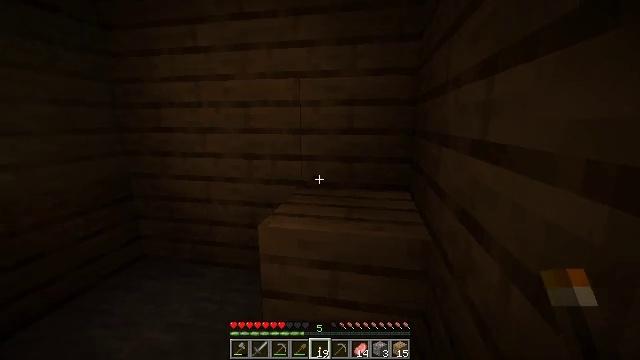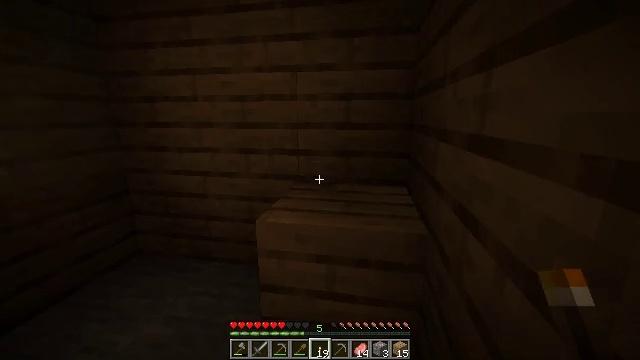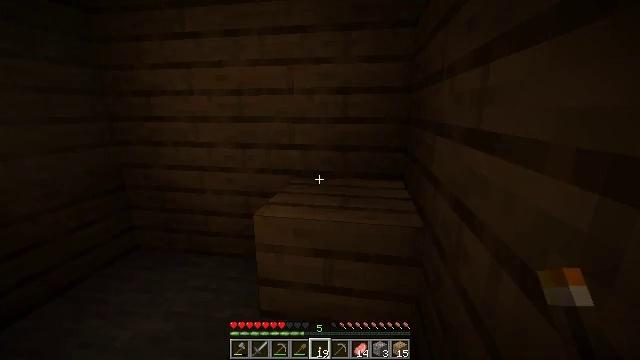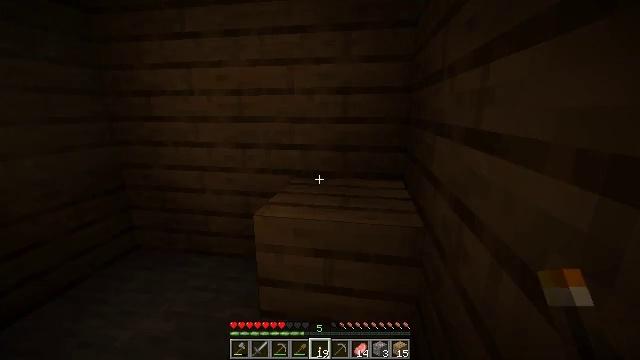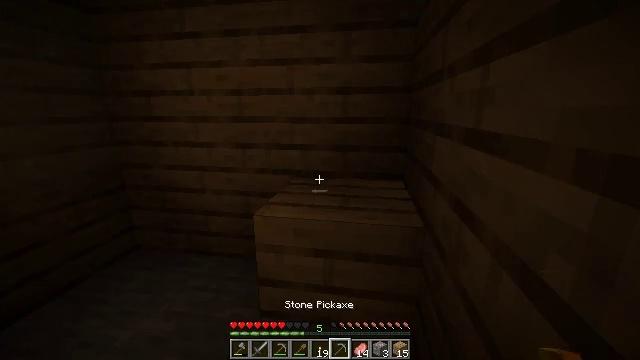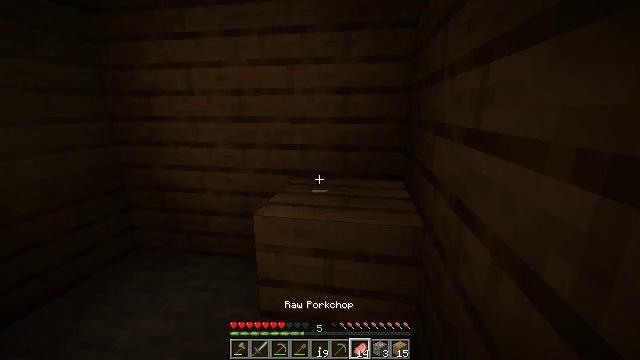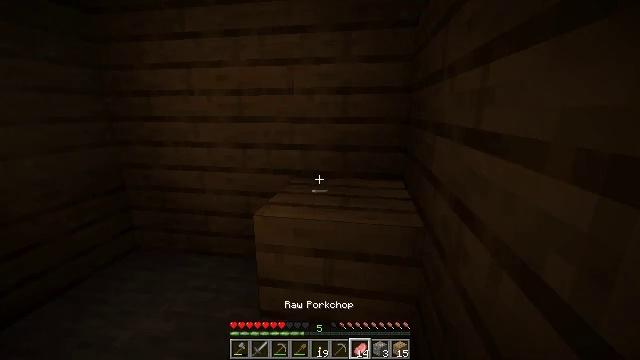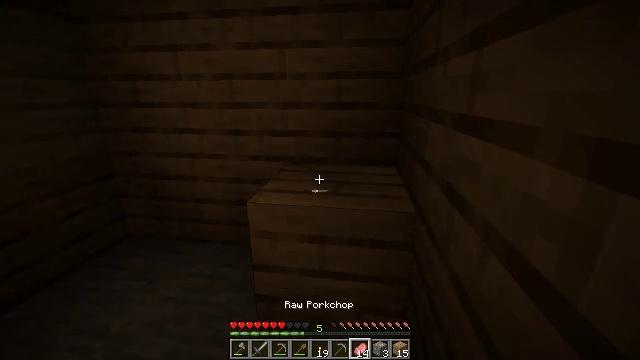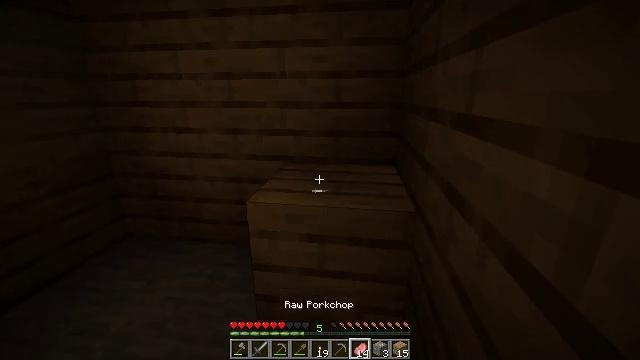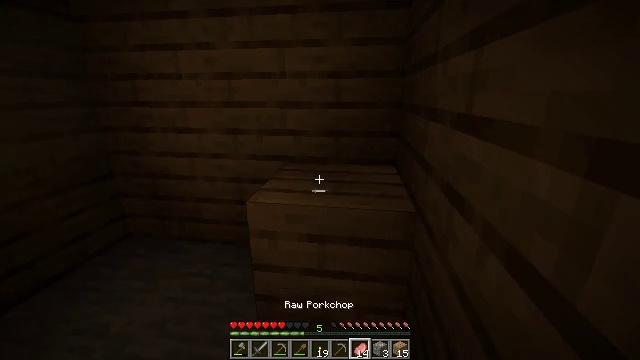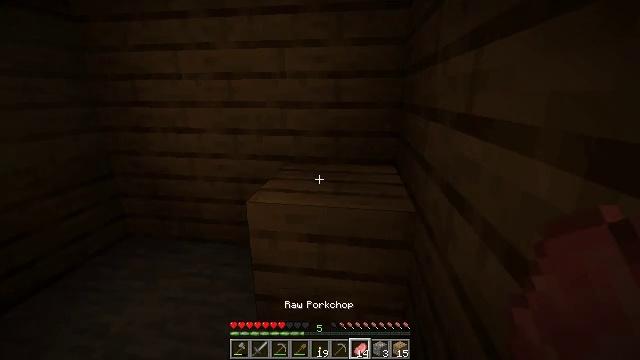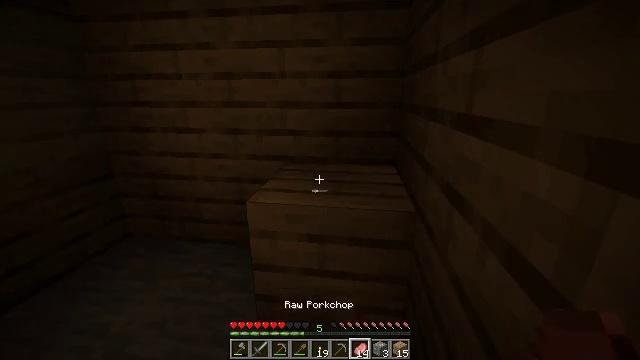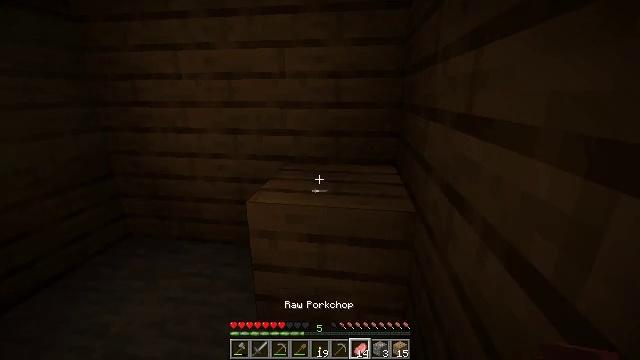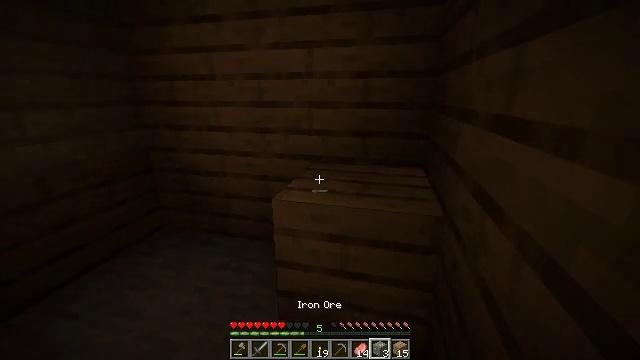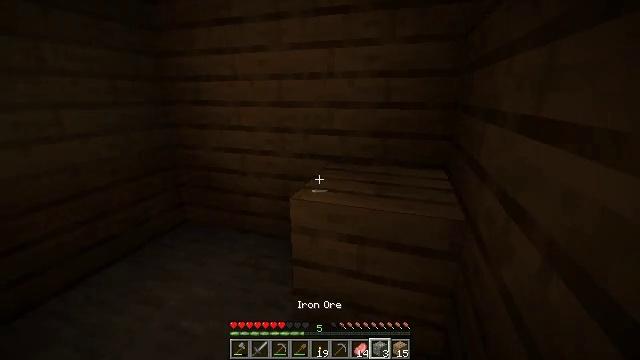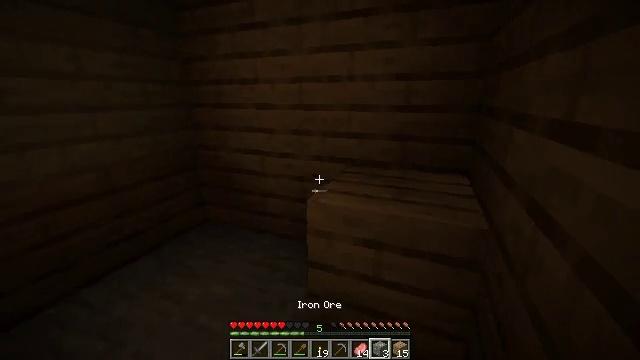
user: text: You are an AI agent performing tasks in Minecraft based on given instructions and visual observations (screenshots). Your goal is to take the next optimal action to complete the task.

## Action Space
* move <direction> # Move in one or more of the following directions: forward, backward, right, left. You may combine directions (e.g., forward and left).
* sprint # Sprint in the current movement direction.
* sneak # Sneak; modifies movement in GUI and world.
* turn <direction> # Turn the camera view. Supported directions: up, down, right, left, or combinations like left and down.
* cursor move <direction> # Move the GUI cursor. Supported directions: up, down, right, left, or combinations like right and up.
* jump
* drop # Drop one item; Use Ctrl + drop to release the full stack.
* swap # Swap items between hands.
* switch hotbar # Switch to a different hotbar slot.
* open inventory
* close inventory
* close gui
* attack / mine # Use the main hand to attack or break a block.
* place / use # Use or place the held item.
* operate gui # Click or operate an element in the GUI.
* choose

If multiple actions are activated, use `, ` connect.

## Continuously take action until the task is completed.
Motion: motion action
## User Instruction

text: Break the stone block.
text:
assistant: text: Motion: turn down
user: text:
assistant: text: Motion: turn down
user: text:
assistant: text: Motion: no_op
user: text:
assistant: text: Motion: no_op
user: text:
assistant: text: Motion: no_op
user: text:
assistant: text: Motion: no_op
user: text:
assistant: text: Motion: turn right and down
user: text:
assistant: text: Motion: no_op
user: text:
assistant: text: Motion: no_op
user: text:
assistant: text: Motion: no_op
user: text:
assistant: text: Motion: no_op
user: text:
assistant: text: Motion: no_op
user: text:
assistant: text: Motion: turn left
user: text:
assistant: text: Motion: turn left
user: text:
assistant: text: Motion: turn left
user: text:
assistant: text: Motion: turn left and up
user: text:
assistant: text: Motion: turn left
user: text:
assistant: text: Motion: move back and move left, turn left
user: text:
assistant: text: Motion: move back and move left, turn left
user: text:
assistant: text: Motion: move back and move left, turn left
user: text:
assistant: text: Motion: move back and move left
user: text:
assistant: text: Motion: move left
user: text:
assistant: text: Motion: open inventory
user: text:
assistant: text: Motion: open inventory
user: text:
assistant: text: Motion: open inventory
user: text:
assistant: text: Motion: open inventory
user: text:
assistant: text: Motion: no_op
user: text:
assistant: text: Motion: no_op
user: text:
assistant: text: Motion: no_op
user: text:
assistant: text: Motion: no_op